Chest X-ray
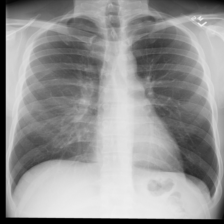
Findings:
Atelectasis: negative
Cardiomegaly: negative
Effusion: negative
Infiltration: positive
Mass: negative
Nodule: negative
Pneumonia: negative
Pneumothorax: negative
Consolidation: negative
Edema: negative
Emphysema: negative
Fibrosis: negative
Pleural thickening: negative
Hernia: negative